Question: Who knows what is this widget Twitter application uses? How to create one?

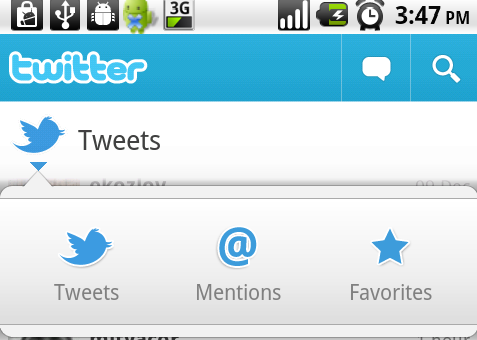
Answer: This UI is known as <URL>
See this link if you want to create your own :
<URL>